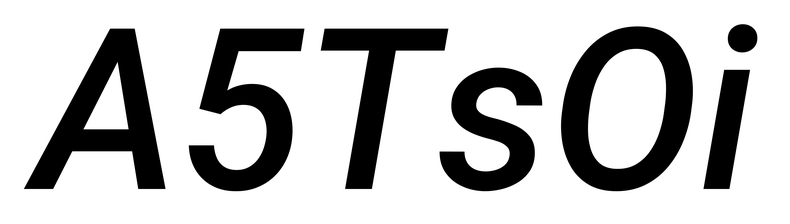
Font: Roboto-Italic_Medium_Italic